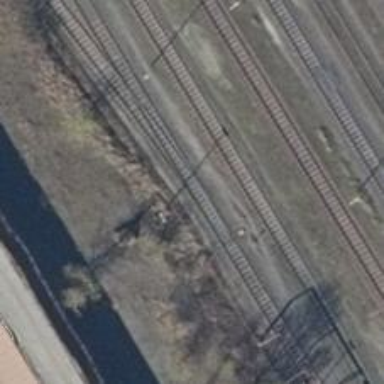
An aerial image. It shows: Railway yard.